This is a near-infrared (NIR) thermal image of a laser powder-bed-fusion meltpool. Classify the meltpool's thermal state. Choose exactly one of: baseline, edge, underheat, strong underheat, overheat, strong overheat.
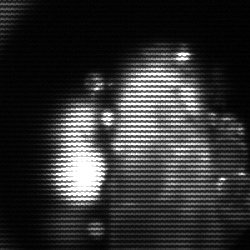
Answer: strong underheat